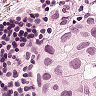
Metastatic tissue present: yes